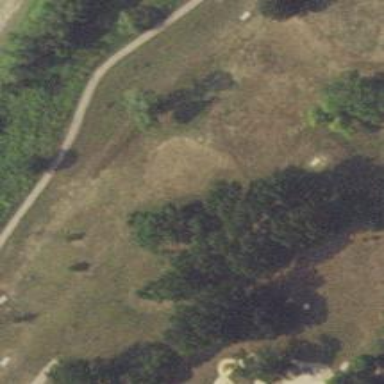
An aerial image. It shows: Disc golf basket.